Question: i am trying to implement drop down menus in in actionbar, ( the count of items may very in runtime). for eg: Google map has the one.
how to implement it in android. here how the menu i'm looking for. i.e if i click on R image button i want a a drop down menu. similarly if i tap on L, left side menu should come. any idea how to do? .
I dont want sliding at all, i want a dropdown menu.

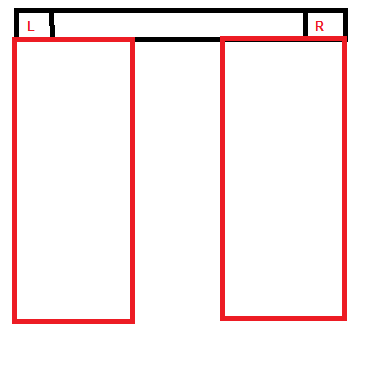
Answer: Regarding the action bar's structure, you have two options for the left side and one for the right side.
### Left side:
Enable <URL>
'''
actionBar.setNavigationMode(ActionBar.NAVIGATION_MODE_LIST);
'''
Add a custom 'View' as navigational element via <URL>, a 'Spinner' in your case.
### Right side:
Add only one 'MenuItem' to the action bar as a <URL>, a 'Spinner' in your case.